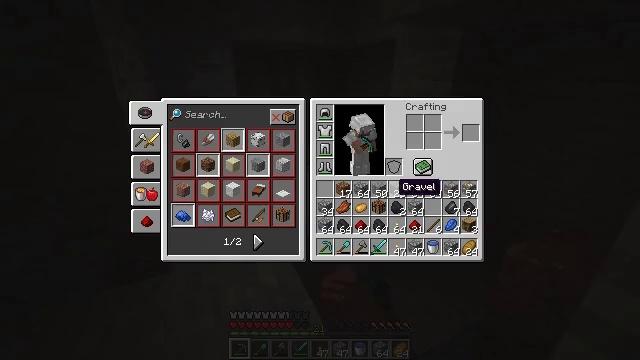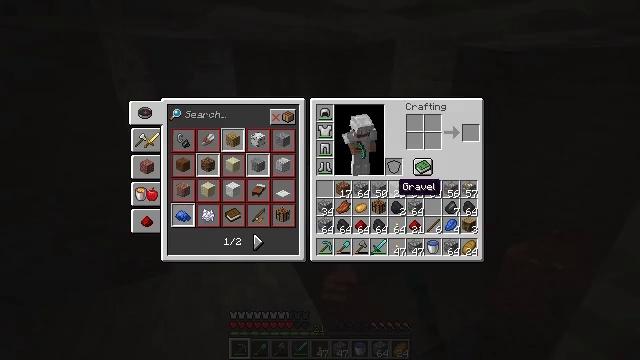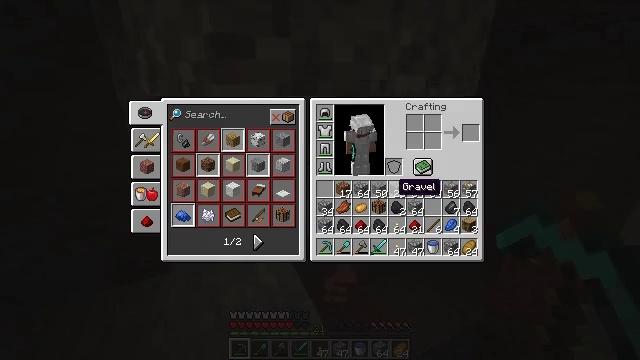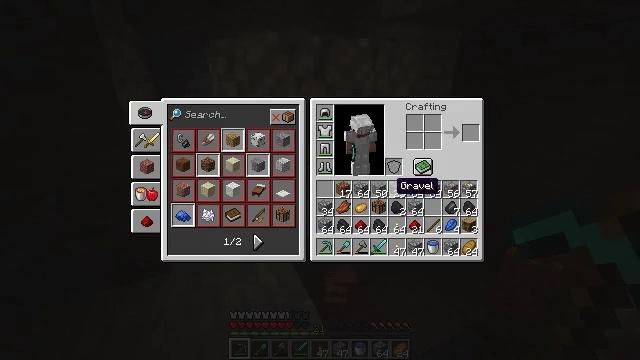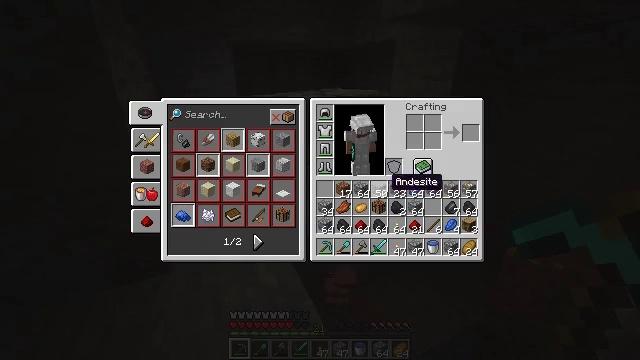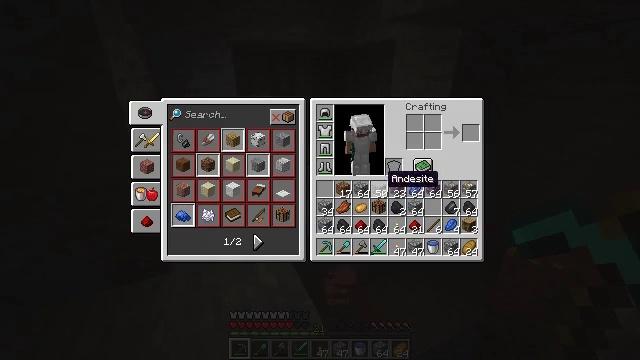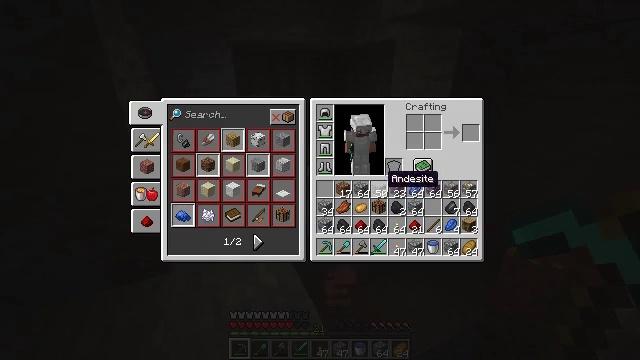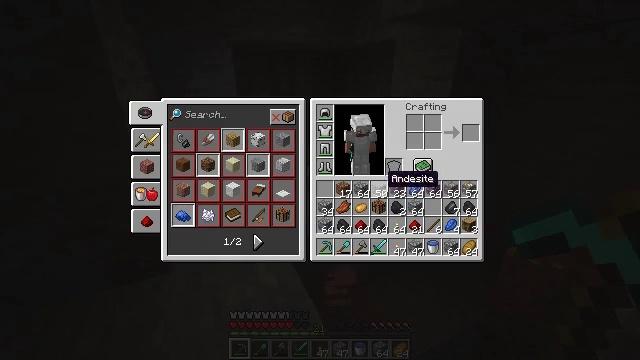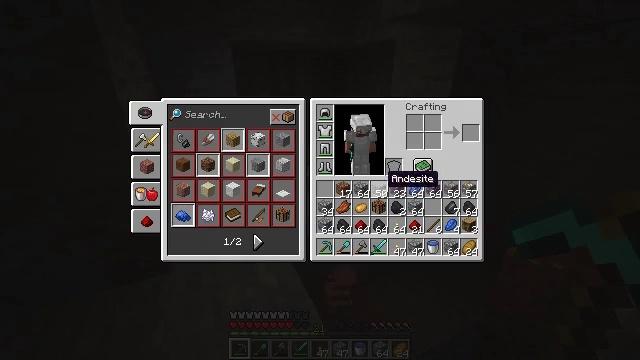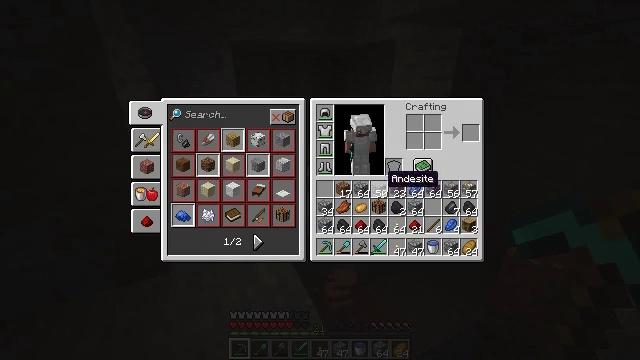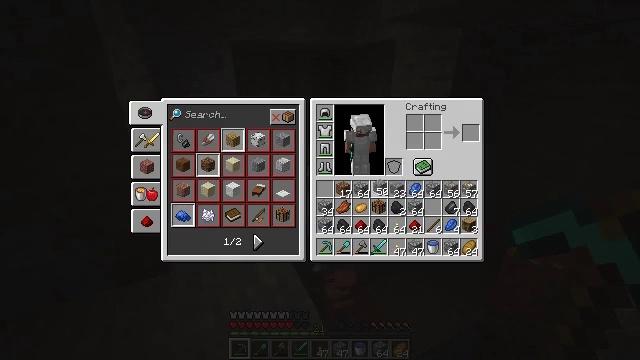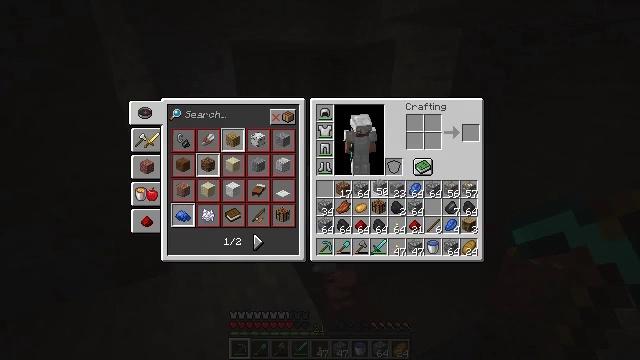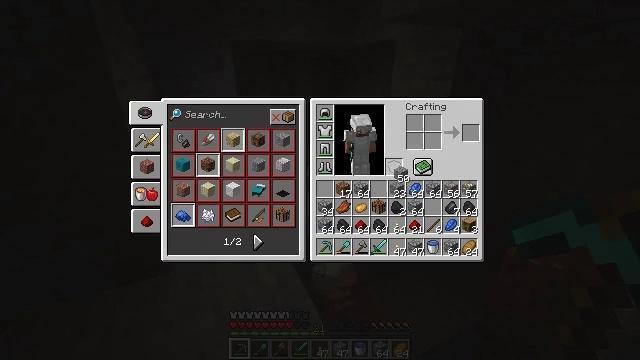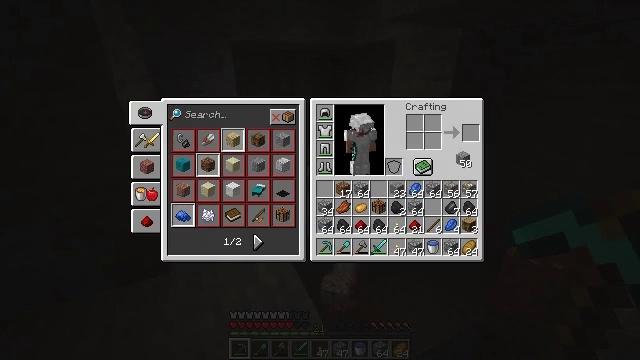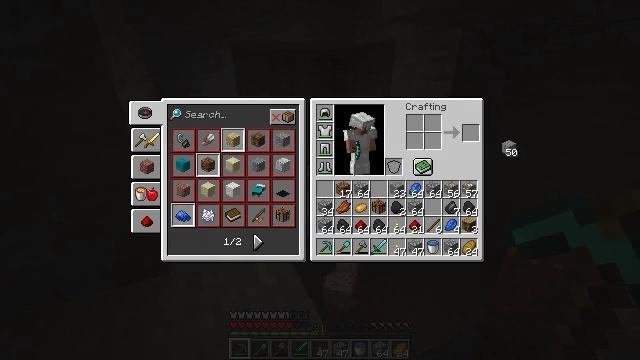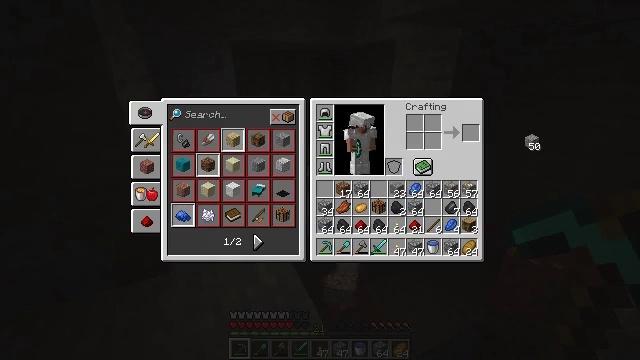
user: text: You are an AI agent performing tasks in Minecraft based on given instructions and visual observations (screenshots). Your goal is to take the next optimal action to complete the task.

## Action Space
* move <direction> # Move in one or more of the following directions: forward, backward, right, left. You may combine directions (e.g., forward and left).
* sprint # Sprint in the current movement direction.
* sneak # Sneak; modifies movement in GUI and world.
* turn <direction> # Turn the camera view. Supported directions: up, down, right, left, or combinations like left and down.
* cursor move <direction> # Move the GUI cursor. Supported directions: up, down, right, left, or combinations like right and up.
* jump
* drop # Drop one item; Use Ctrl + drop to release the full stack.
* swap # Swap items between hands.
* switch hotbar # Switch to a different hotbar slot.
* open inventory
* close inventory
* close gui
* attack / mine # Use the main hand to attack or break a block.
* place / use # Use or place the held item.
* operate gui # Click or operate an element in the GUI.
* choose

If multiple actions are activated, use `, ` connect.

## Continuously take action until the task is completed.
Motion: motion action
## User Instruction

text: Remove a block of andesite from the inventory.
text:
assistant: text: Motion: open gui
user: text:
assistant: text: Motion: no_op
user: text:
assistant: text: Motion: no_op
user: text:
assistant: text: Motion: no_op
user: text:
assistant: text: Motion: no_op
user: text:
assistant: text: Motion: no_op
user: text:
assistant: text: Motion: no_op
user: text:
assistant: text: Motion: no_op
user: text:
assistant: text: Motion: no_op
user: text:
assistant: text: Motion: operate gui
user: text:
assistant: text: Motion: operate gui
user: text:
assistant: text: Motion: cursor move right and up
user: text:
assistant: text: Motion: cursor move right and up
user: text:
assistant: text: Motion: cursor move right and up
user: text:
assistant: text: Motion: cursor move right
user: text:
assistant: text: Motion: cursor move right
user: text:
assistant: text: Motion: no_op
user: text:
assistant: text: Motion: no_op
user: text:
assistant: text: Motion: no_op
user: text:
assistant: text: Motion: operate gui
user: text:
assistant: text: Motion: operate gui
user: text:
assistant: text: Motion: operate gui
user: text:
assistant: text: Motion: cursor move left and down
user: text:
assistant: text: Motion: cursor move left and down
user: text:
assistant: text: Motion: cursor move left and down
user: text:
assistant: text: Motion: cursor move left
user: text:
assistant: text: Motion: no_op
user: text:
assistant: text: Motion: no_op